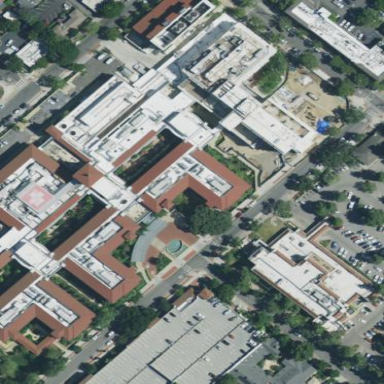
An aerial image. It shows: Hospital providing healthcare services.